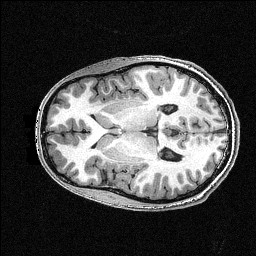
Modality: T1w
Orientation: axial
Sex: male
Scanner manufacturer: siemens
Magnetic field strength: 3 T
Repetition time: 2.3 s
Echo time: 0.00336 s